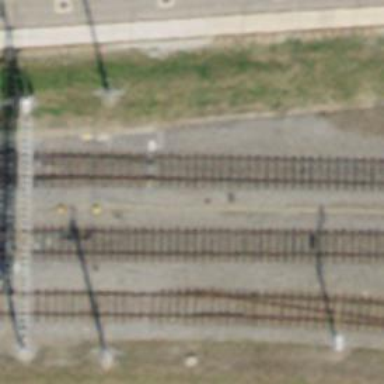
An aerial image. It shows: Railway switch.